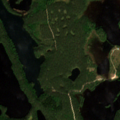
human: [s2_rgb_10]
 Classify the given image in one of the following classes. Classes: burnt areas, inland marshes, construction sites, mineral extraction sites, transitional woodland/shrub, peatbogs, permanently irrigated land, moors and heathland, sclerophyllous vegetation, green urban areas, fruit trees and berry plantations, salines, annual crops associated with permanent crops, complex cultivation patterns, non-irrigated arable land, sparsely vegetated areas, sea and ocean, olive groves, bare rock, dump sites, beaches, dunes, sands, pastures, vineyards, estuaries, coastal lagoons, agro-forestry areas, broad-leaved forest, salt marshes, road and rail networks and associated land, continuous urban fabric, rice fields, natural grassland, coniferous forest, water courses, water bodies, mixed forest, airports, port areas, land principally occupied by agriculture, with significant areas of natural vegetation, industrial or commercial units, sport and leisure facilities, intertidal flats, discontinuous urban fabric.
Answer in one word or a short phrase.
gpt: coniferous forest, peatbogs, water bodies